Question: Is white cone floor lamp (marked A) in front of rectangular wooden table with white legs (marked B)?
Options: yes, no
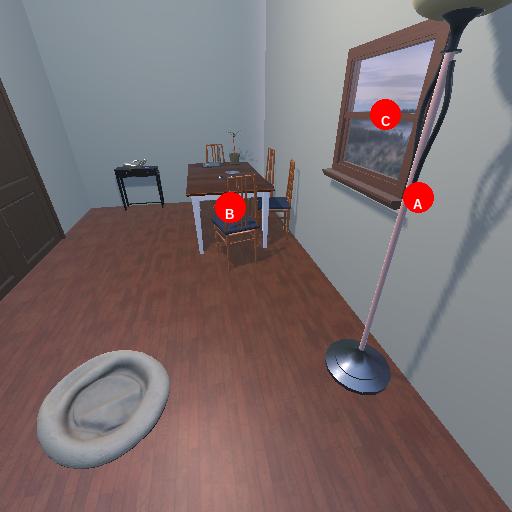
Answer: yes